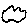
Label: cloud